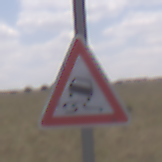
Verkehrszeichen: SchleuderOderRutschgefahr
Umgebung: Outdoor, Nature
Tageszeit: Midday
Wetter: PartlyCloudy
Licht: Natural
Jahreszeit: NotSpecified
Kontrast: HighContrast